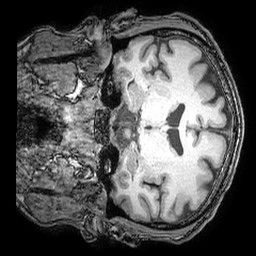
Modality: T1w
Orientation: coronal
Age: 40
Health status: ill
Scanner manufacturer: philips
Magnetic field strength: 3 T
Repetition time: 0.007 s
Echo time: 0.0035 s